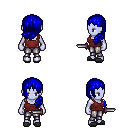
a pixel art fantasy rpg character, female body template, dark elf, purple skin, maroon pirate shirt, metal pants, blue left-swept hairstyle, gray slippers, dagger, four views (front, back, left, right), 2x2 character sprite sheet, small pixel art, hard edges, no anti-aliasing